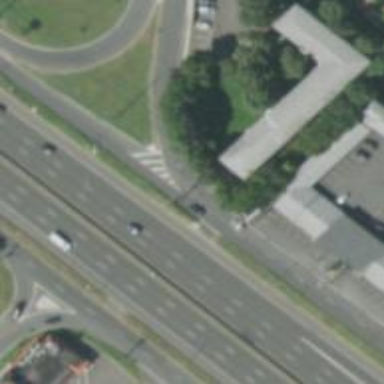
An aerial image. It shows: Motorway junction.